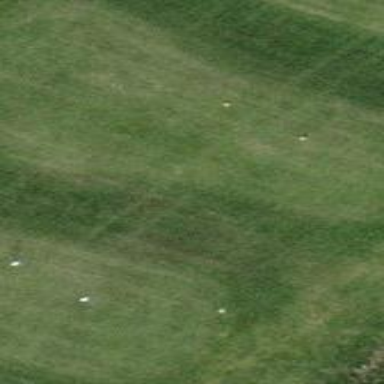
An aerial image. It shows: Golf tee.